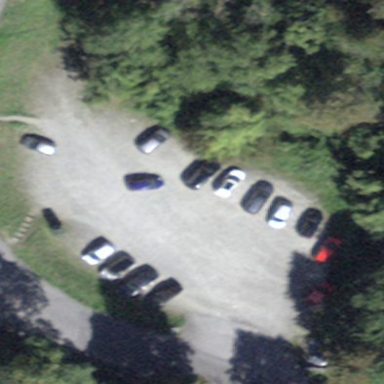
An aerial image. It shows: Parking area with surface.